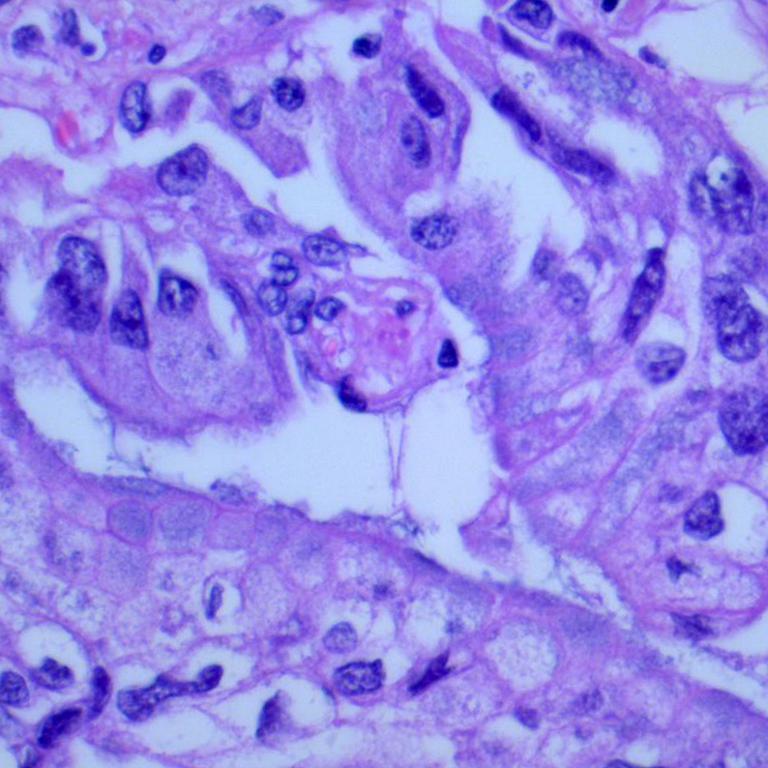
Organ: lung
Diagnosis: adenocarcinomas